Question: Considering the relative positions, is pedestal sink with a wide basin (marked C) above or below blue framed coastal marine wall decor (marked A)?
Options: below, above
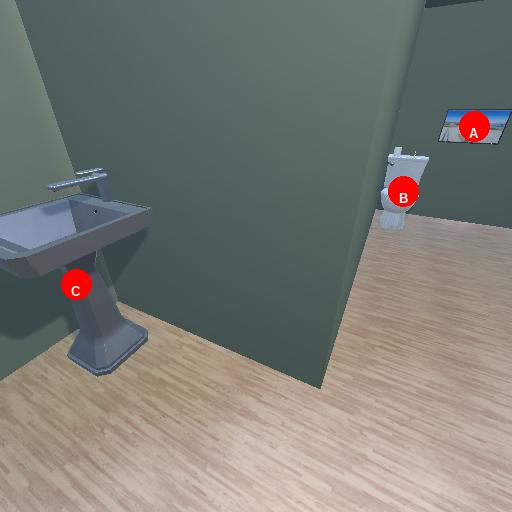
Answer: below